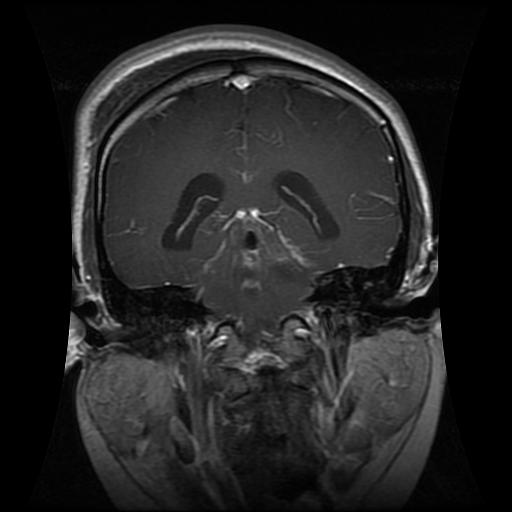
Label: glioma